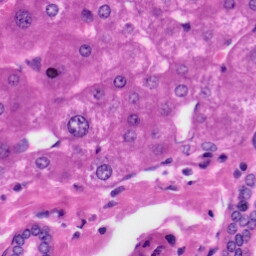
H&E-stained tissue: Liver